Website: macys
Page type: payment
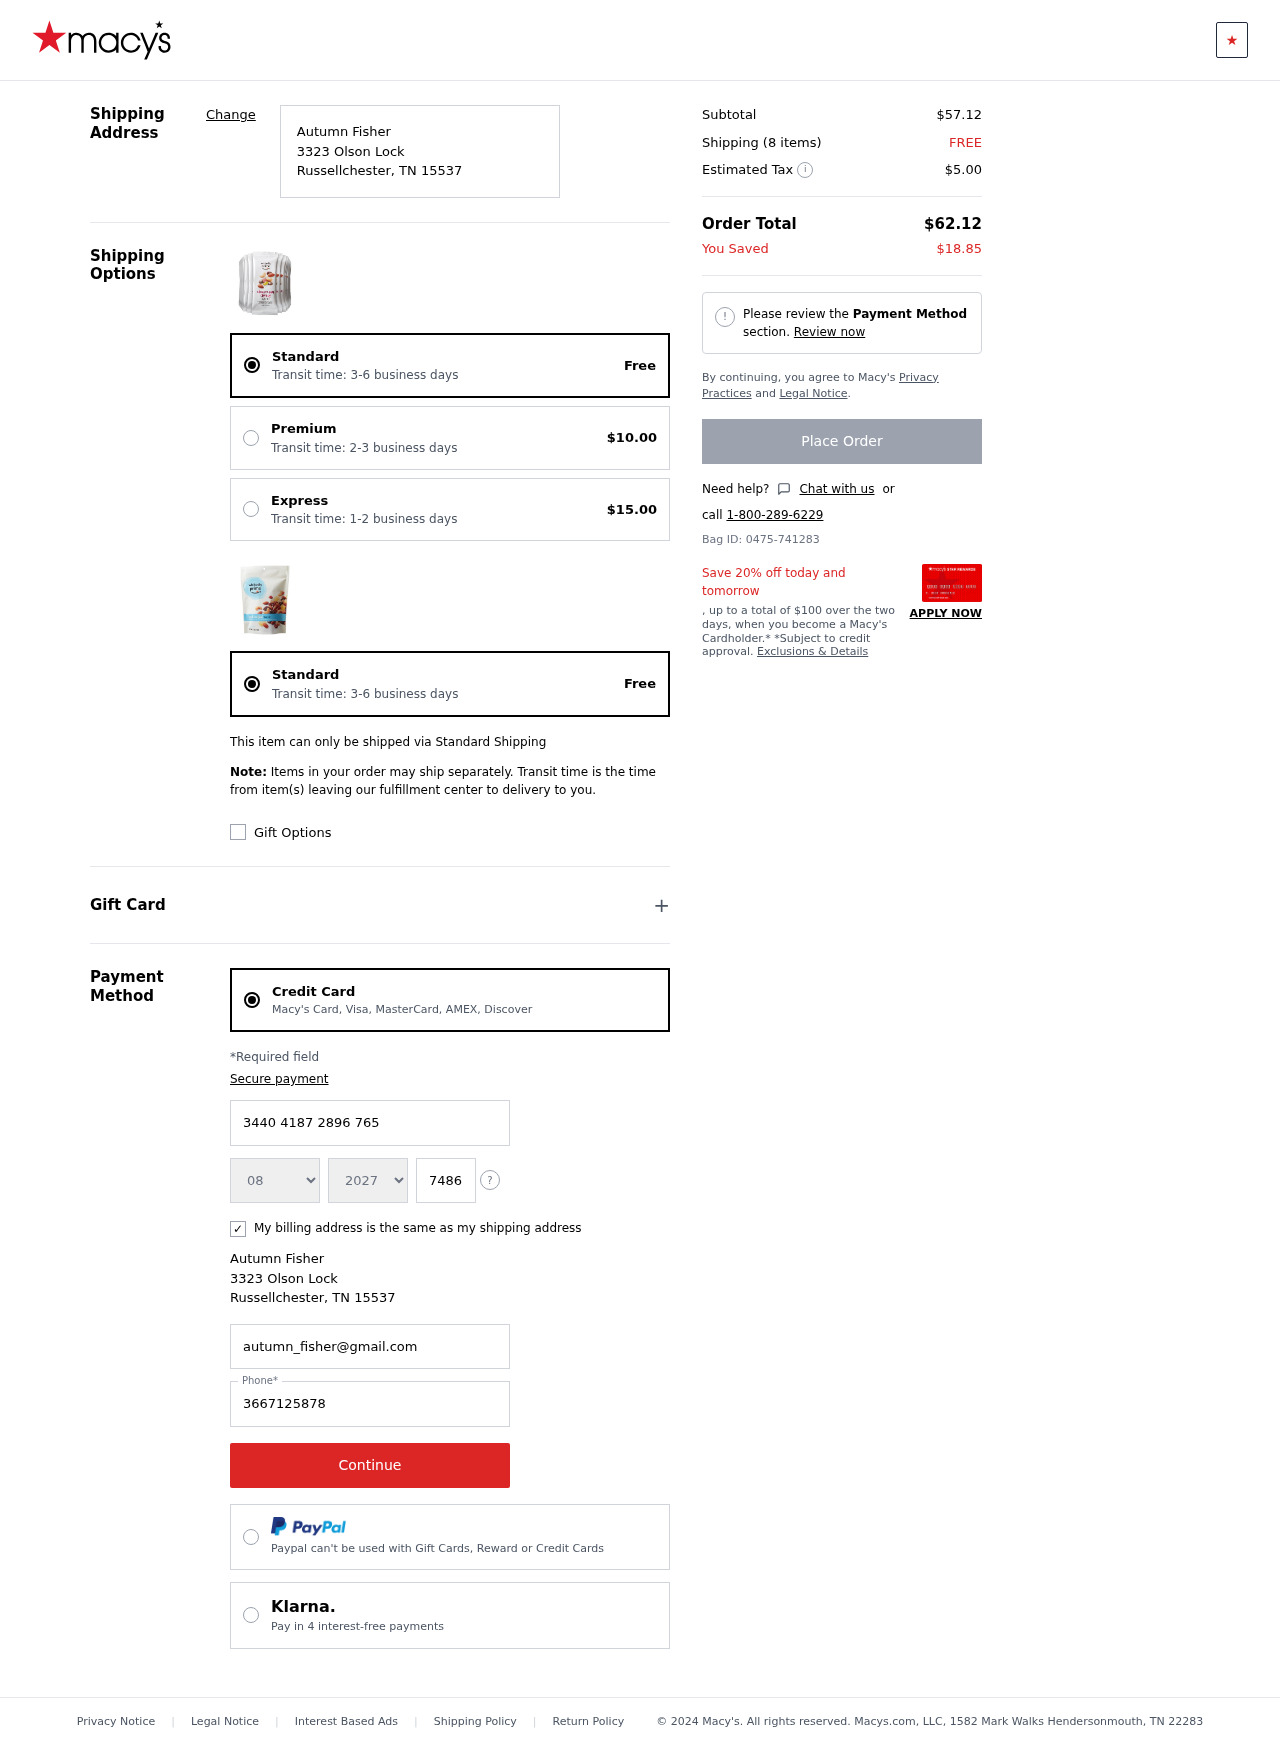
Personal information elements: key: PII_CARD_CVV
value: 7486
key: PII_CARD_EXPIRY_MONTH
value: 08
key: PII_CARD_EXPIRY_YEAR
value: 27
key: PII_CARD_NUMBER
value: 3440 4187 2896 765
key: PII_CITY
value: Russellchester
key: PII_EMAIL
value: autumn_fisher@gmail.com
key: PII_FULLNAME
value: Autumn Fisher
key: PII_PHONE
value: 3667125878
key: PII_POSTCODE
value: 15537
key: PII_STATE_ABBR
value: TN
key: PII_STREET
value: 3323 Olson Lock
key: PII_FULLNAME2
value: Autumn Fisher
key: PII_STREET2
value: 3323 Olson Lock
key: PII_CITY2
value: Russellchester
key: PII_STATE_ABBR2
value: TN
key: PII_POSTCODE2
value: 15537
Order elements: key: ORDER_DELIVERY_DATE
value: Transit time: 3-6 business days
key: ORDER_SHIPPING_STANDARD
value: Free
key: ORDER_SHIPPING_PREMIUM
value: $10.00
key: ORDER_SHIPPING_EXPRESS
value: $15.00
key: ORDER_DELIVERY_DATE2
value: Transit time: 3-6 business days
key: ORDER_SHIPPING_STANDARD2
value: Free
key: ORDER_SUBTOTAL
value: $57.12
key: ORDER_NUM_ITEMS
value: Shipping (8 items)
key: ORDER_SHIPPING_COST
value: FREE
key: ORDER_TAX
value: $5.00
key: ORDER_TOTAL
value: $62.12
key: ORDER_SAVINGS
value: $18.85
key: ORDER_ID
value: Bag ID: 0475-741283